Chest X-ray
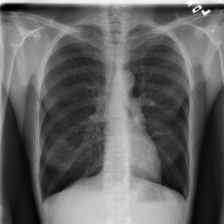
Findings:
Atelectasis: negative
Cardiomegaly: negative
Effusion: negative
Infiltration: negative
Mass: negative
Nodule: negative
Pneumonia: negative
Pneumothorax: negative
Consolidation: negative
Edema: negative
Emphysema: positive
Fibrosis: negative
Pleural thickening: negative
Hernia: negative